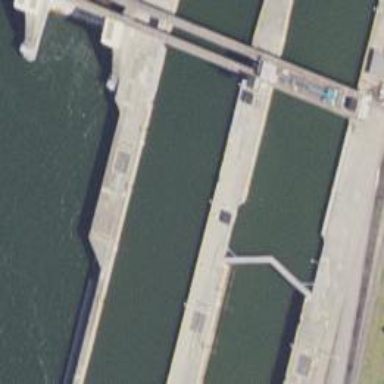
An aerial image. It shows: Dam across waterway.